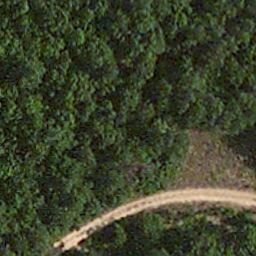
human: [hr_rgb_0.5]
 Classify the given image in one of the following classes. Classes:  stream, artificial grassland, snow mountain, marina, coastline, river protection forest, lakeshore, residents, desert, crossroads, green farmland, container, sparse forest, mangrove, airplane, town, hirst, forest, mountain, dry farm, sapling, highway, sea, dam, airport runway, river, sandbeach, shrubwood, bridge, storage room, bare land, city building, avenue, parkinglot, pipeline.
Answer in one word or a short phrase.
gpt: avenue